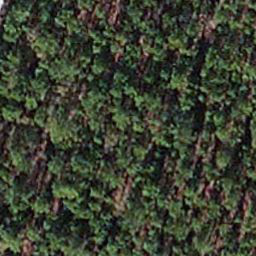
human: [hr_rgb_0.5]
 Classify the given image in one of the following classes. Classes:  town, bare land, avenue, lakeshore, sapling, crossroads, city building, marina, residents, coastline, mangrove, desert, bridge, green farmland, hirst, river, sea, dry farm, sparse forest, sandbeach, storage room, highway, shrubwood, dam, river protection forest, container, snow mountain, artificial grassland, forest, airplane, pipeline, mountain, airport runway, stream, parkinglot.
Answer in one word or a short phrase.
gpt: sapling